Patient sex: M
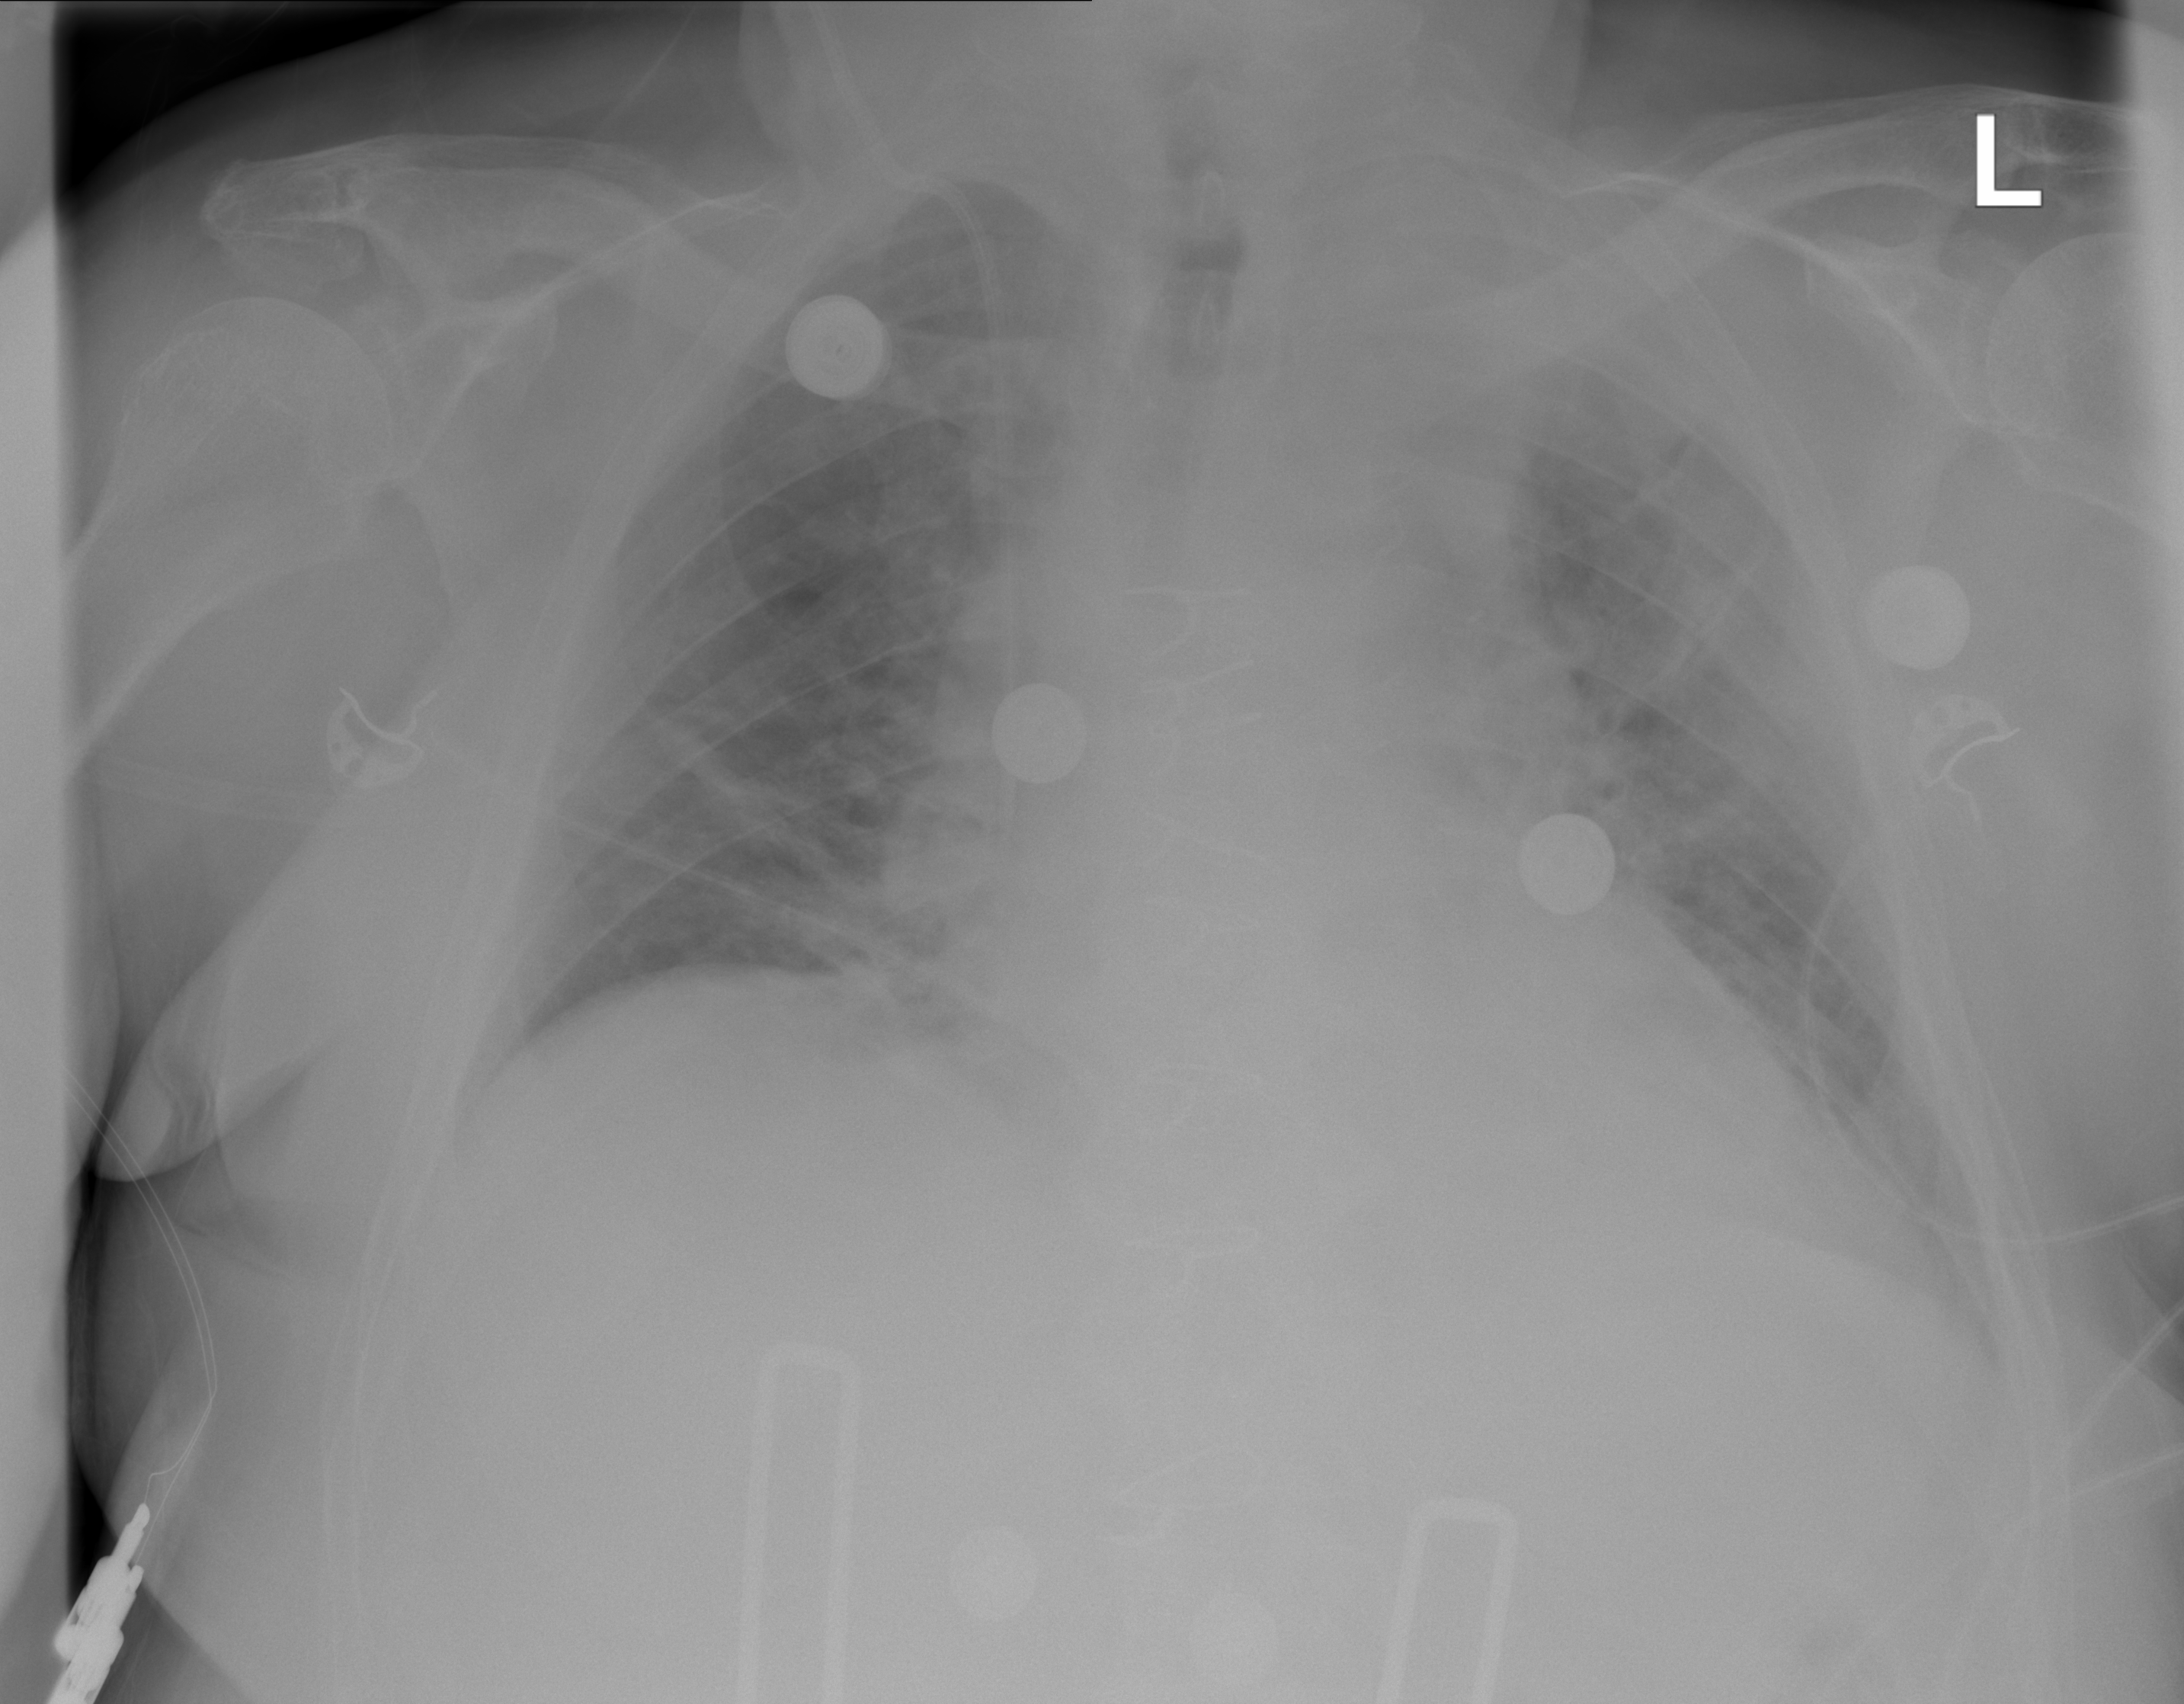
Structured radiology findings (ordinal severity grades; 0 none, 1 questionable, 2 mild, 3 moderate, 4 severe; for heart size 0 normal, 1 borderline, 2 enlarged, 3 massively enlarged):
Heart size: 1
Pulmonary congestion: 3
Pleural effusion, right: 0
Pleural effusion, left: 2
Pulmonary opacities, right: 2
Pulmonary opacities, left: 2
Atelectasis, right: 2
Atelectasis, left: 2